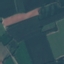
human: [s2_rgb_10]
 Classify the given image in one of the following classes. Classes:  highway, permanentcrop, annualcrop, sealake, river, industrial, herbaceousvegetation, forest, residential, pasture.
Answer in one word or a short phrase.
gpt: AnnualCrop